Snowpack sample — Loveland Pass, Silver Plume, Colorado, USA (12/14/25, 10:50 AM MST)
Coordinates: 39.664, -105.882
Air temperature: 36 °F
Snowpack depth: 67 cm
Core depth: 20 cm
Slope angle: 6°, slope face: 326°
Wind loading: low
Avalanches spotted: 0
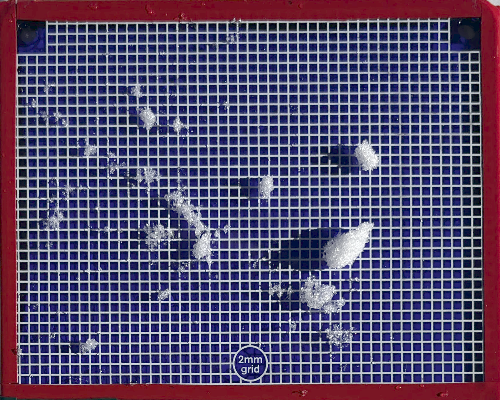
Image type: profile
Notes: No avalanches spotted, very late start to the season with minimal snowpack